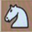
Piece: wN